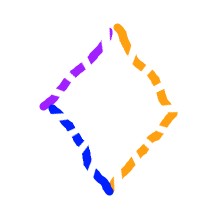
Shape: rhombus